Question: How to implement progress bar in our app like in facebook login screen (in picture).

how to show loader like facebook home screen. It need to show the downloading the image in my app
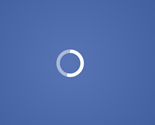
Answer: You can use <URL> .
It's easy to use and customizable.
Samples are also provided in the link above.